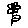
Label: flower